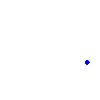
Particle: kaon